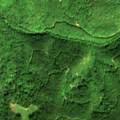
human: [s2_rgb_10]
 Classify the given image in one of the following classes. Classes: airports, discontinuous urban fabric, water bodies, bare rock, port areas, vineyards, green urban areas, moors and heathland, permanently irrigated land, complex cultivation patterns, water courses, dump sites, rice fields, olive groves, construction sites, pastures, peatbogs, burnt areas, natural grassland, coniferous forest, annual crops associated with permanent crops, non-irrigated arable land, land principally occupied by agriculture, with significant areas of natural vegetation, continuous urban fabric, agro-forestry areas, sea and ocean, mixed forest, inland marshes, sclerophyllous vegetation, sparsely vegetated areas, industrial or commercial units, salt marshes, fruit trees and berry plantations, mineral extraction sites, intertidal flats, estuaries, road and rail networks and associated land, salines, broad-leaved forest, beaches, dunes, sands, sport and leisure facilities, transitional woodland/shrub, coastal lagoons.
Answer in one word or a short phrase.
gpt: broad-leaved forest